Chest X-ray:
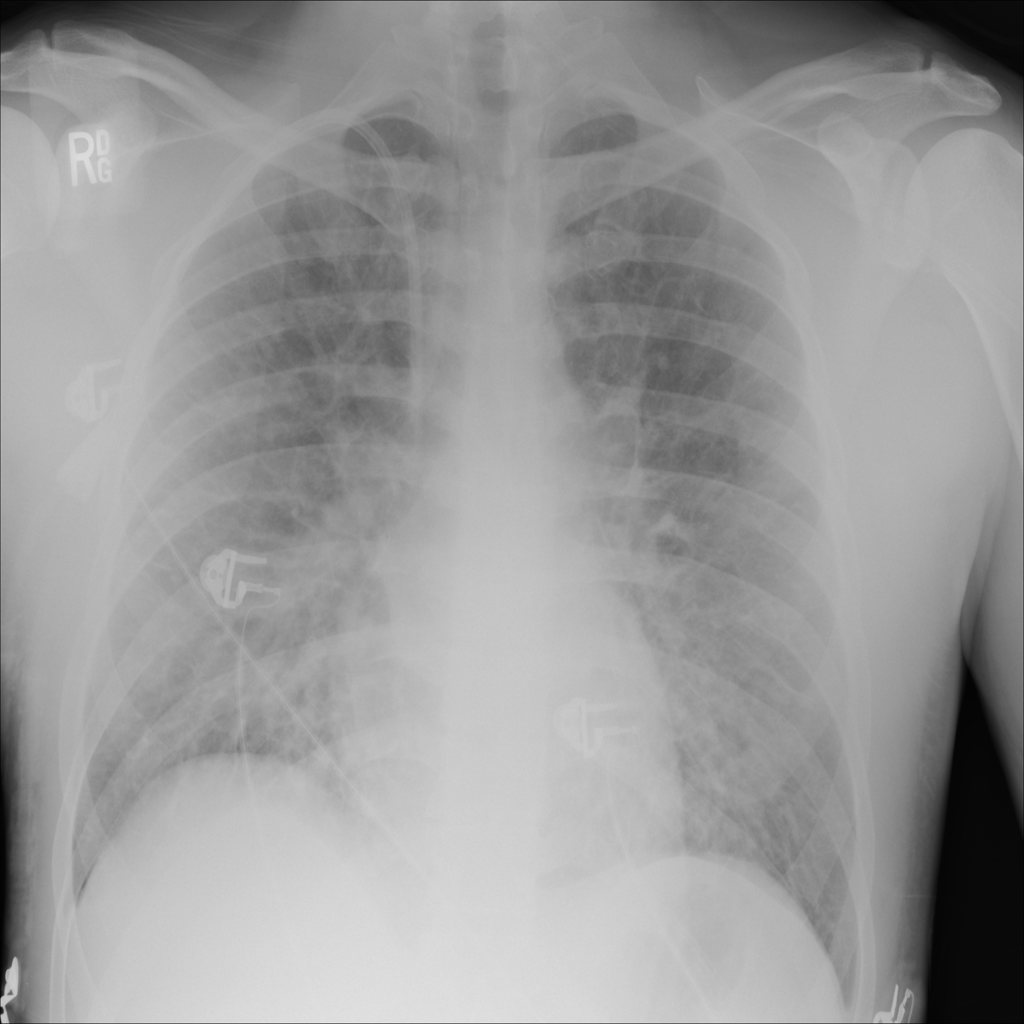
Findings: Consolidation, Effusion
No abnormal finding: no